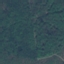
Land use / land cover: Forest